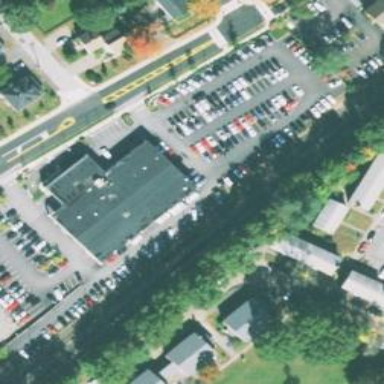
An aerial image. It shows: Building housing car shop.